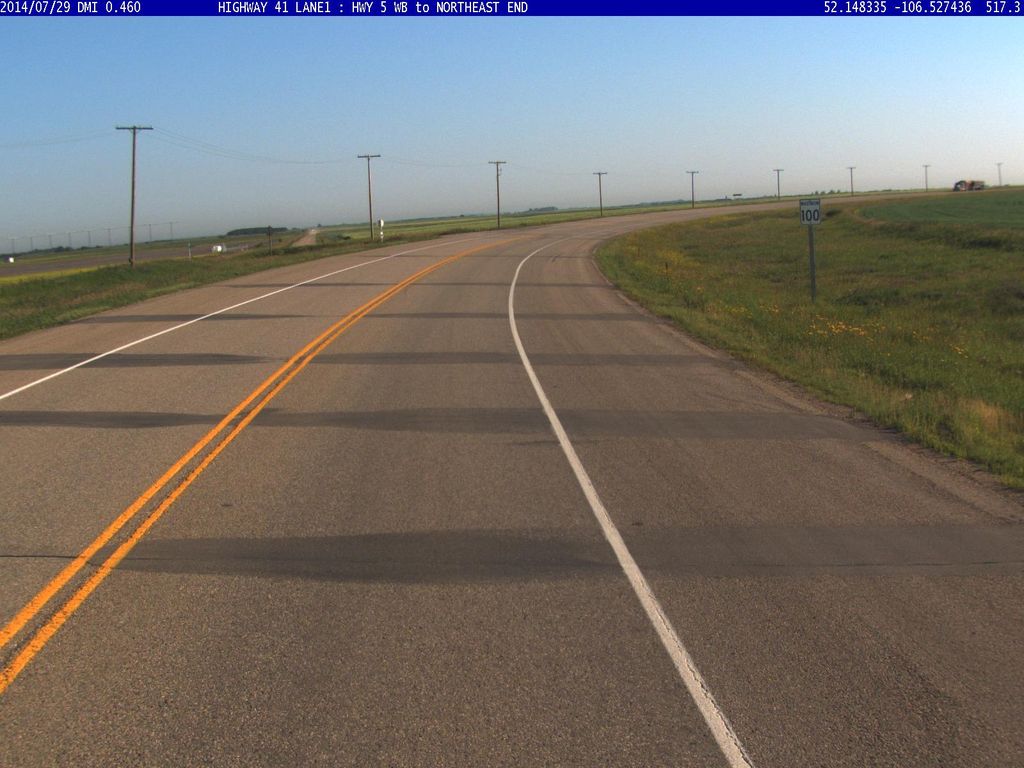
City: saskatoon